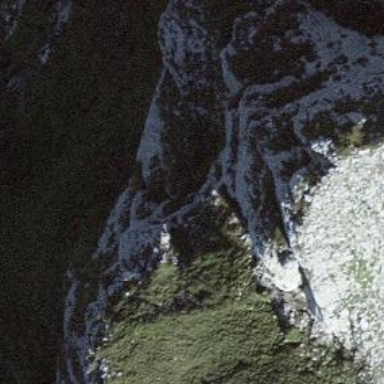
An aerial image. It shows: Natural cliff.